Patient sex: F
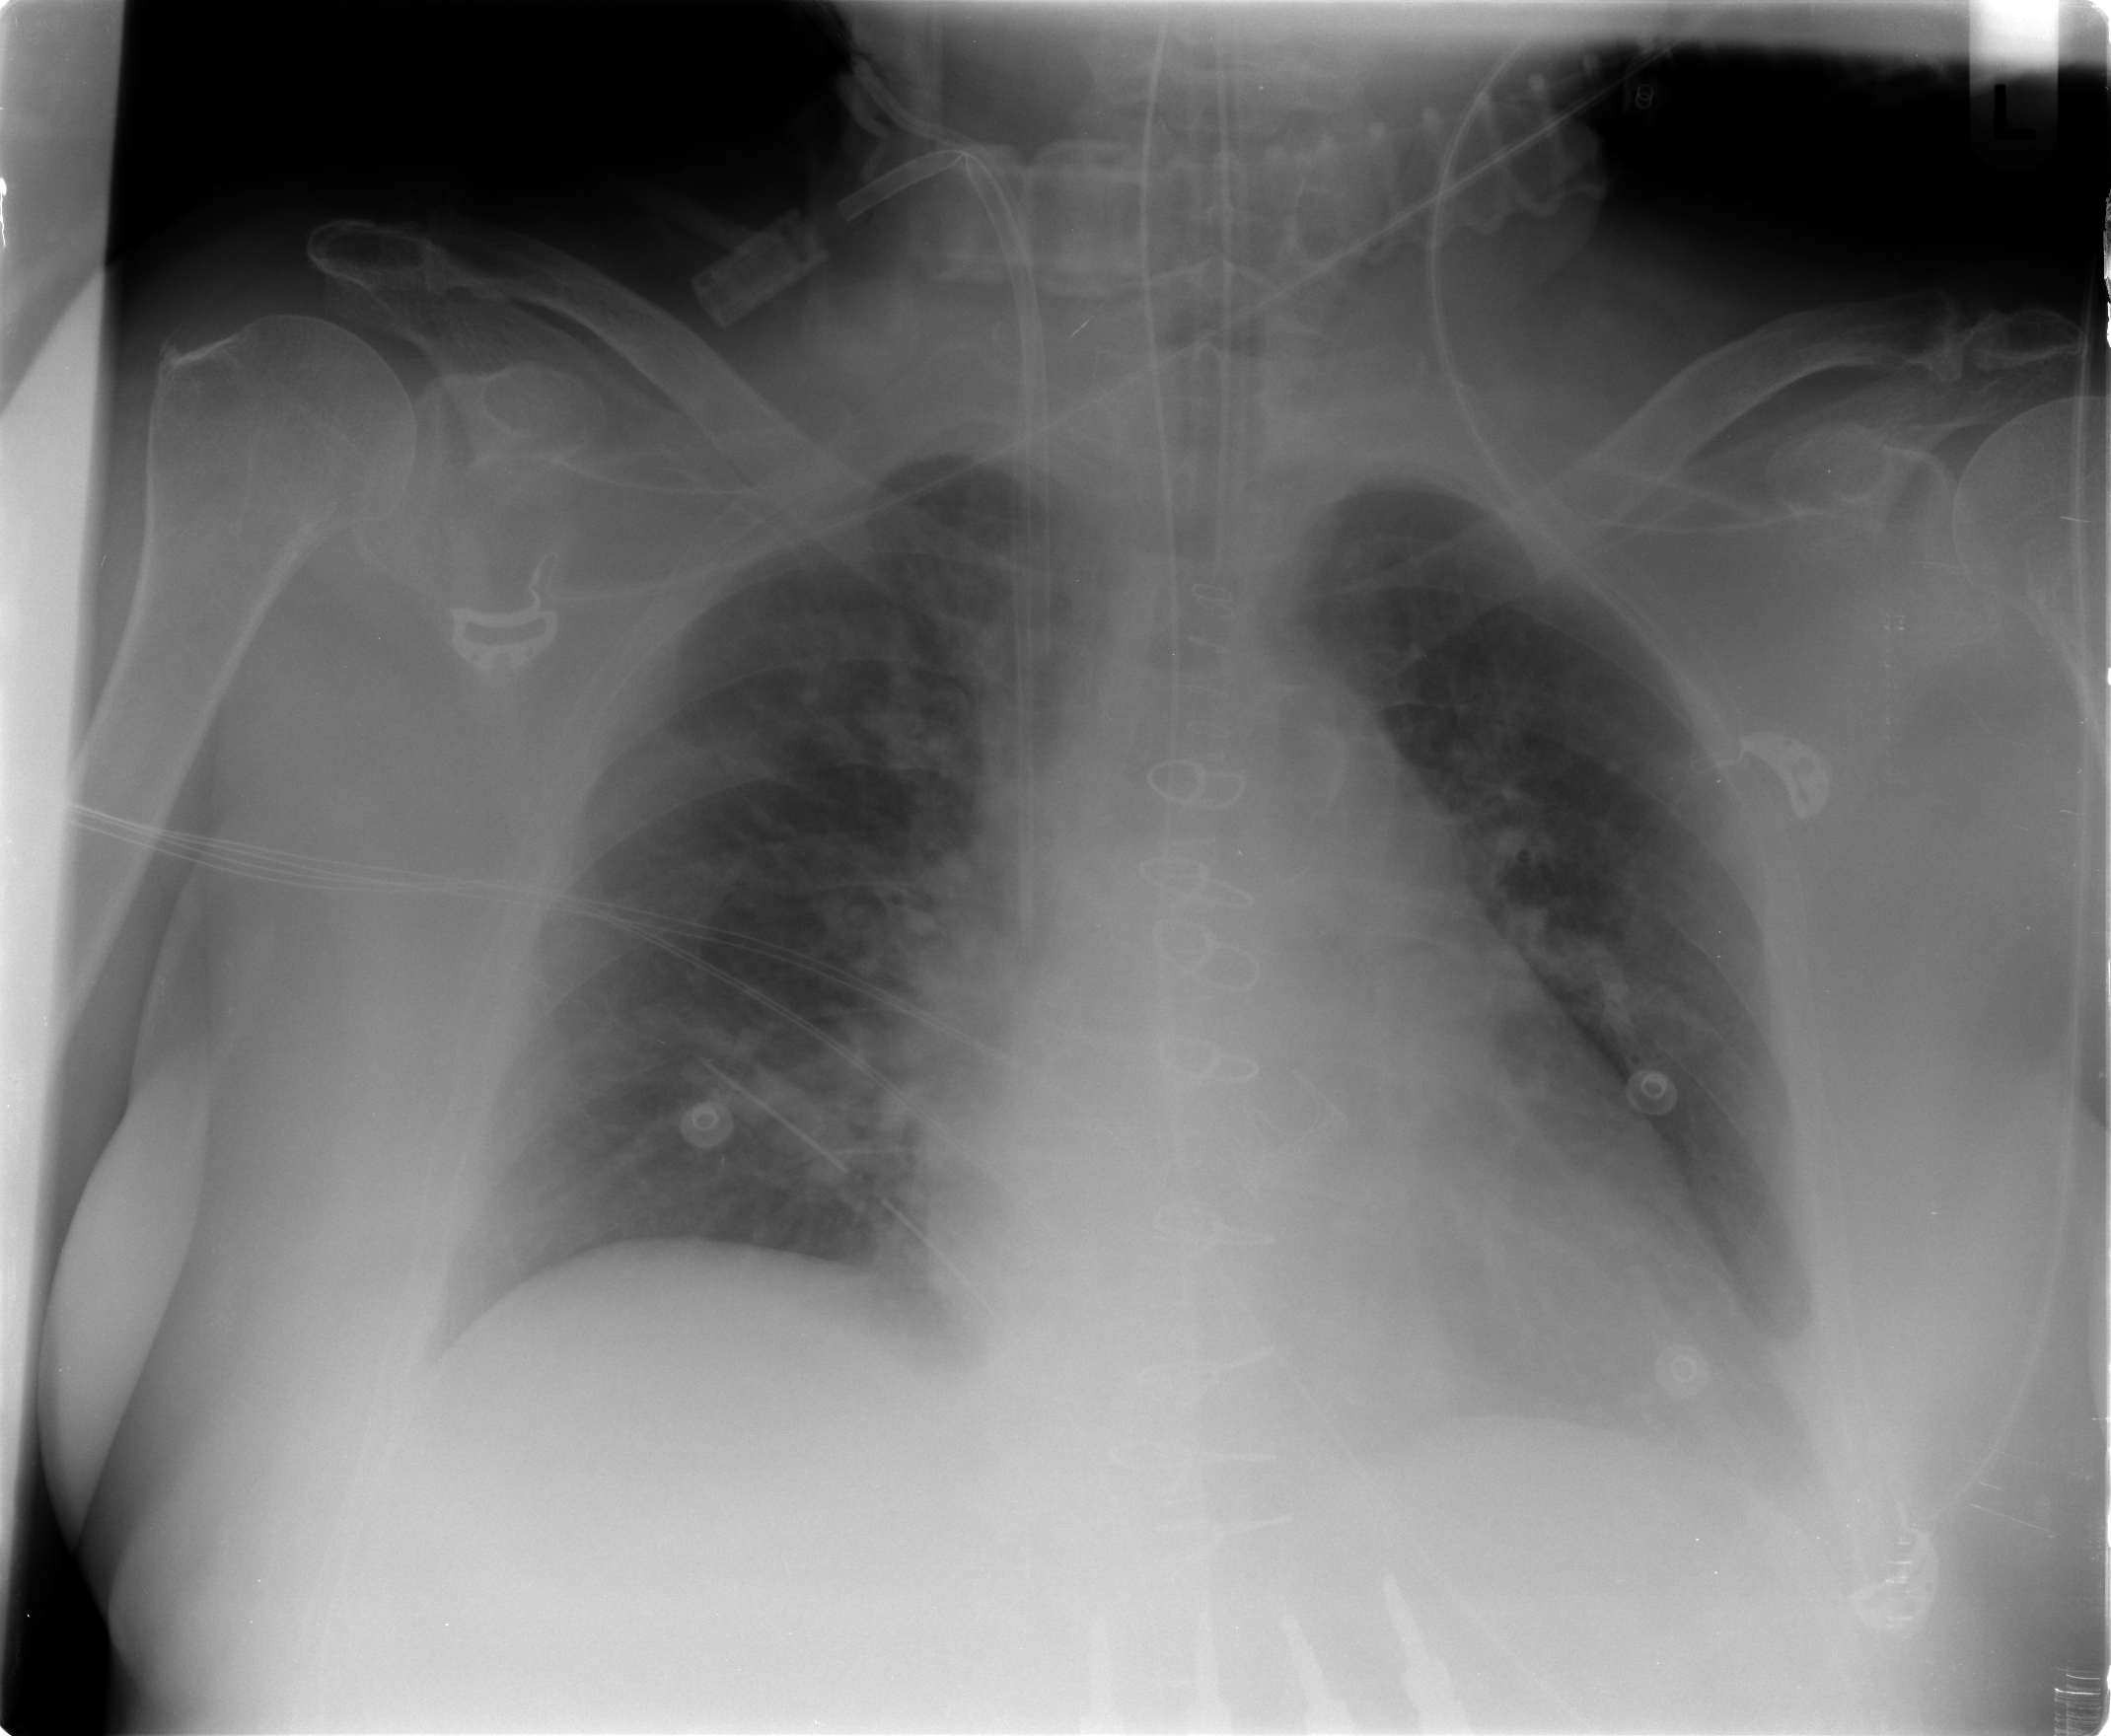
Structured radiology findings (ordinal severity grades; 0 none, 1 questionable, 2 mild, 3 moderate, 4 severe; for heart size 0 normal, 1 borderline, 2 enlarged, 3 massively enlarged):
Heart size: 2
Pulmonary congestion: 2
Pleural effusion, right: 0
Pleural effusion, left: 0
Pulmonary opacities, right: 0
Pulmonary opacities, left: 0
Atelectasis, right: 0
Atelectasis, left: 0